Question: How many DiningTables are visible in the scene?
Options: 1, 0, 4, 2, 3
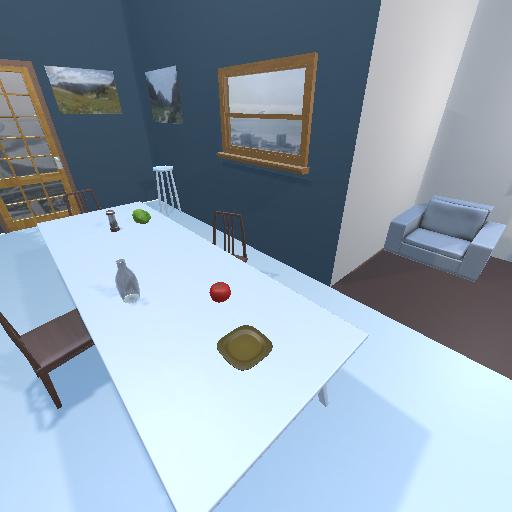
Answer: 1